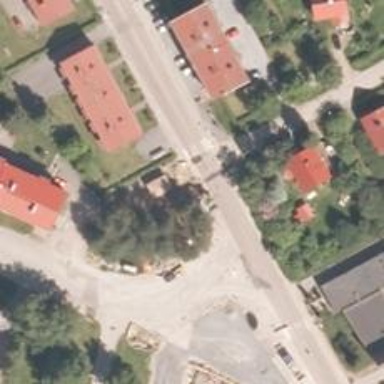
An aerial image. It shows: Asphalt footway.